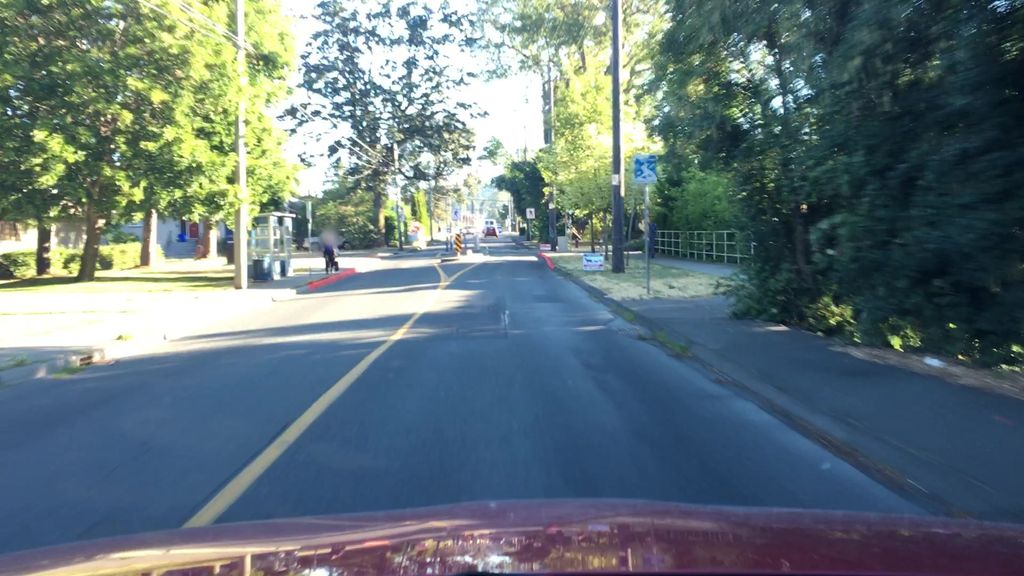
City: victoria